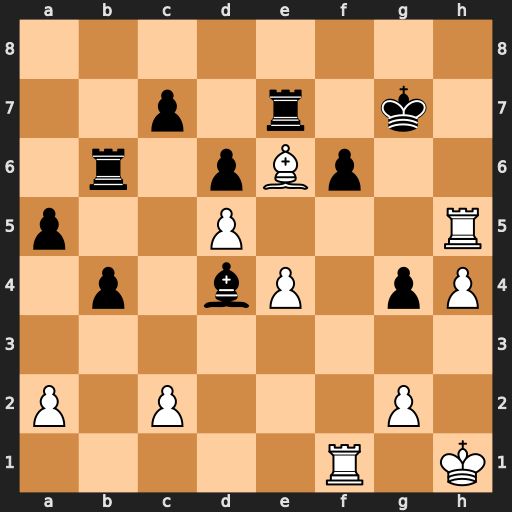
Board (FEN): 8/2p1r1k1/1r1pBp2/p2P3R/1p1bP1pP/8/P1P3P1/5R1K
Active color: w
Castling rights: -
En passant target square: -
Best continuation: Rf4 Kg6 Rh8